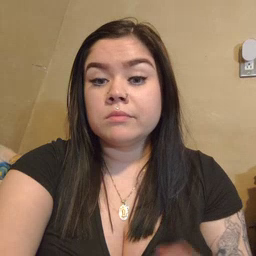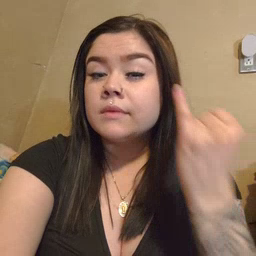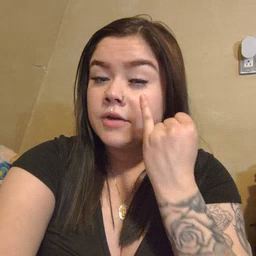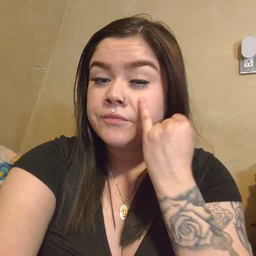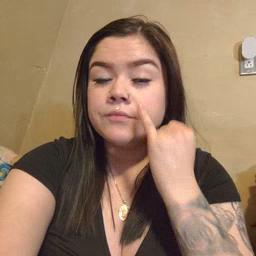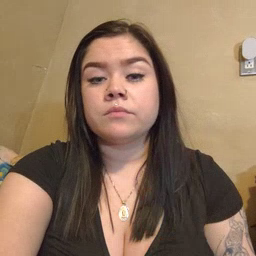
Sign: if